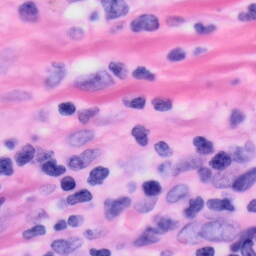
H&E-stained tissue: Skin